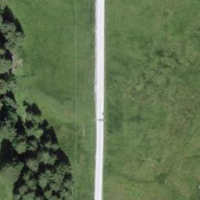
EUNIS habitat code: 23
Species observed at this site:
Succisa pratensis